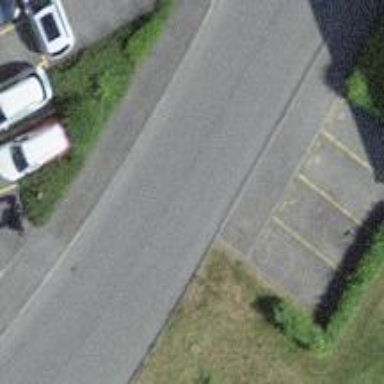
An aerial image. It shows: Kerb serving as barrier.